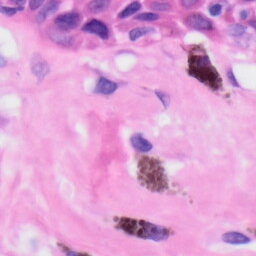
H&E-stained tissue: Skin